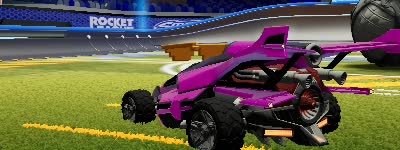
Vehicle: aftershock